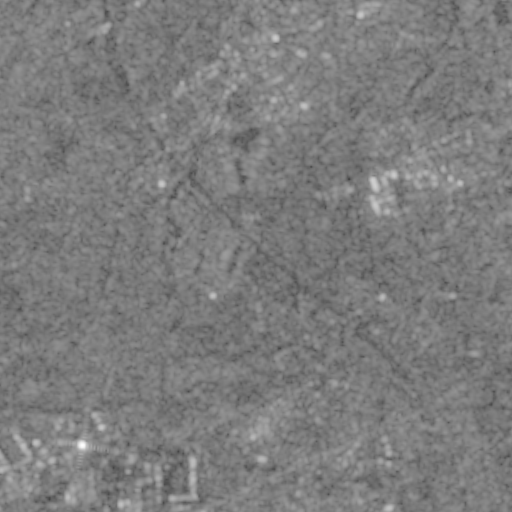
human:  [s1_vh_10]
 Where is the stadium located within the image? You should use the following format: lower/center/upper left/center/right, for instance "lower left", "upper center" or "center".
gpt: The stadium is located in the upper center of the image.
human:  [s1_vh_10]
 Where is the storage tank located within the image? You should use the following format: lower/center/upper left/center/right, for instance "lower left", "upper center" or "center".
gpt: The storage tank is located in the lower left of the image.
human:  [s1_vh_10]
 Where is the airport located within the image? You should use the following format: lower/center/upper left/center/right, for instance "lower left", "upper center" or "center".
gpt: There is no airport in the image.

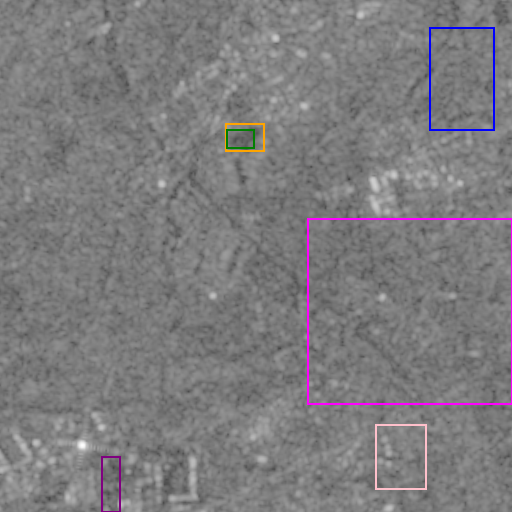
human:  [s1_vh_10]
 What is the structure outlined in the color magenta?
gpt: The structure outlined in magenta is a crop field.
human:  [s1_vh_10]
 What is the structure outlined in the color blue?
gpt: The structure outlined in blue is a park.
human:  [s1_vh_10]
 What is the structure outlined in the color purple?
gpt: The structure outlined in purple is a parking lot.
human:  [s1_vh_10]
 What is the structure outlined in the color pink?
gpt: The structure outlined in pink is a power substation.
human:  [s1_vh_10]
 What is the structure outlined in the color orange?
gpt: The structure outlined in orange is a stadium.
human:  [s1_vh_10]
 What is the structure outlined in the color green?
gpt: The structure outlined in green is a track.
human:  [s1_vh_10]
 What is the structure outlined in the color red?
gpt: There is no red outline.